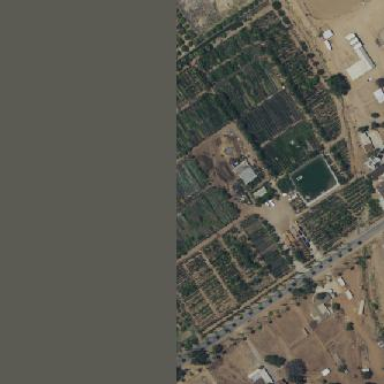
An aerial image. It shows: Plant nursery area.